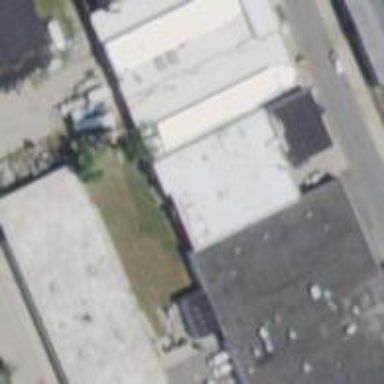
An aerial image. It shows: Industrial building.